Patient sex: M
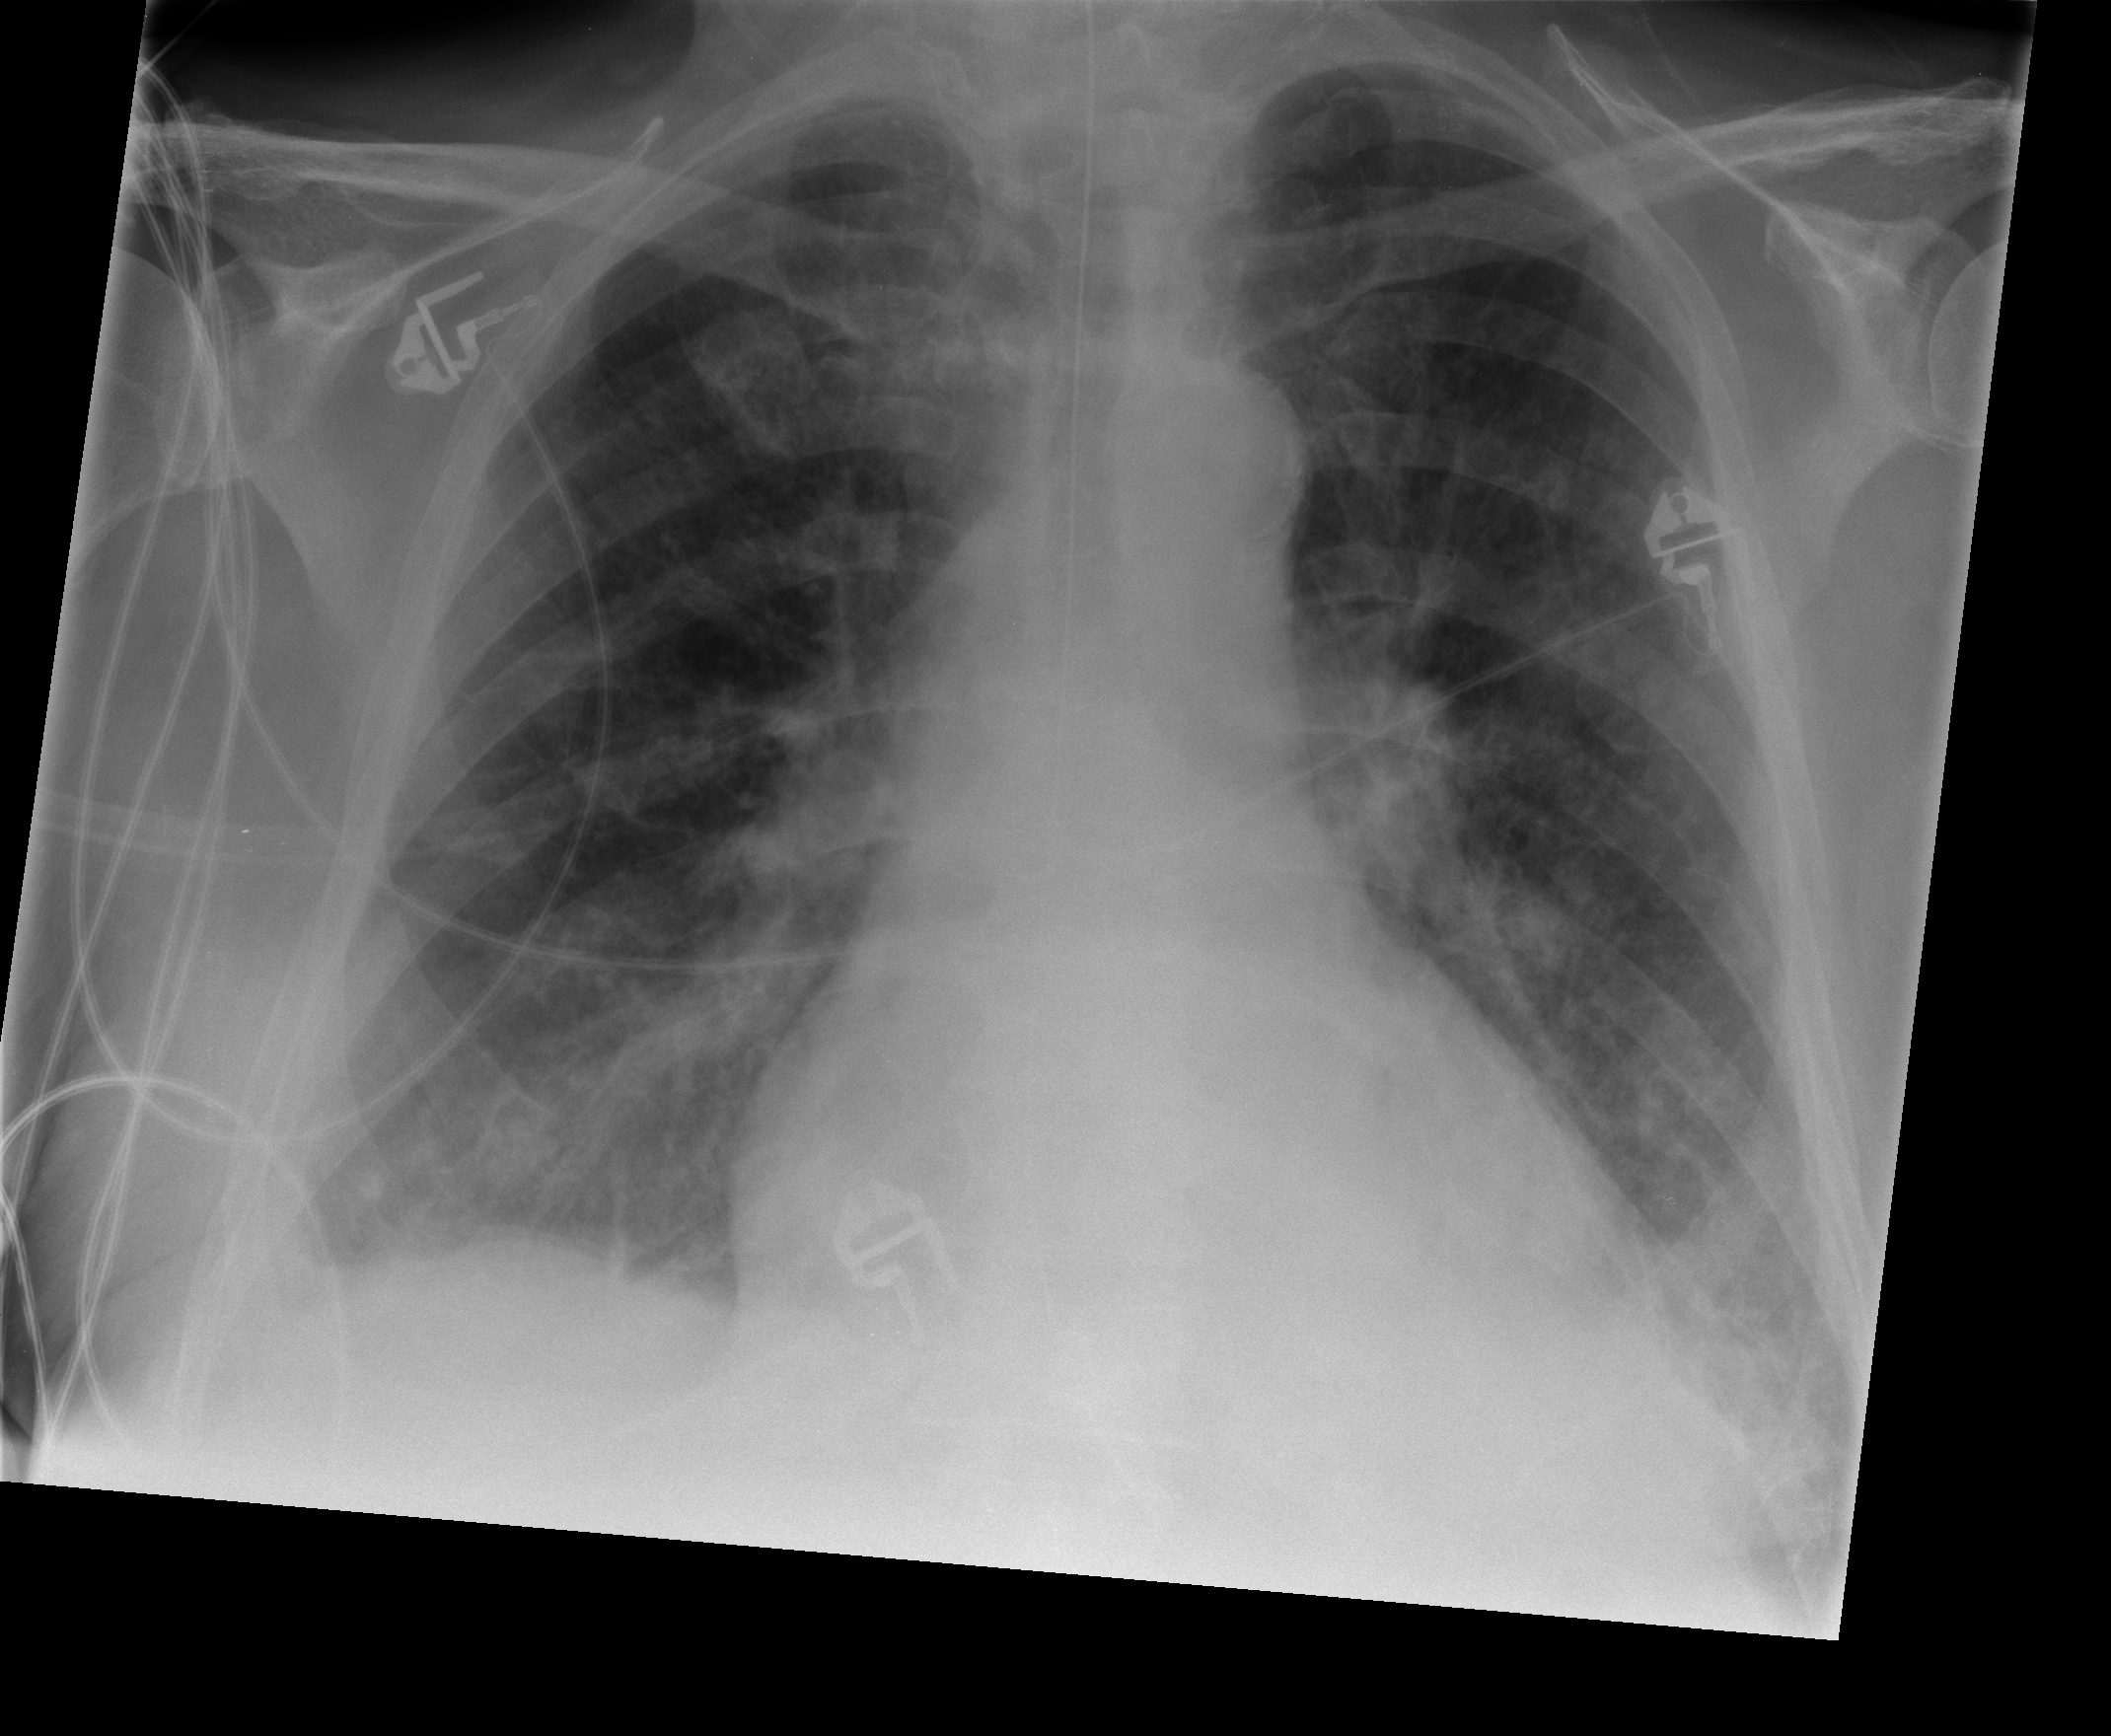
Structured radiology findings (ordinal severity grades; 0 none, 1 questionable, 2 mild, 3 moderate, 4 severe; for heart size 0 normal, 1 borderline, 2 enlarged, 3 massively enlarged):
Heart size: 2
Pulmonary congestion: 2
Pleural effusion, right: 2
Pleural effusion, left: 1
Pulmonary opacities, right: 2
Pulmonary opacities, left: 2
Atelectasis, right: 2
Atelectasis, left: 2